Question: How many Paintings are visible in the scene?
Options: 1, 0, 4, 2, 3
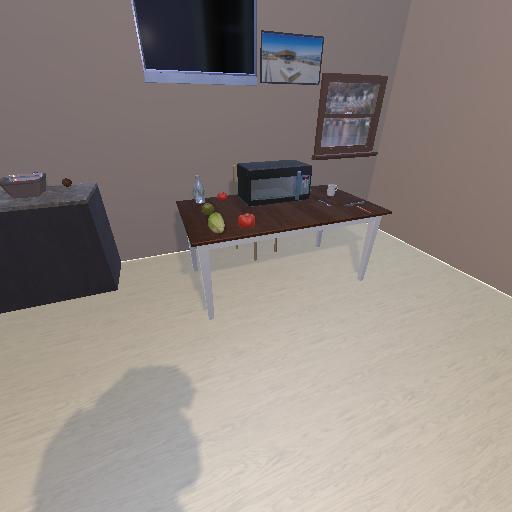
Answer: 1